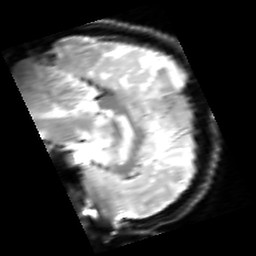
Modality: inplaneT2
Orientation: sagittal
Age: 30
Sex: male
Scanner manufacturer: siemens
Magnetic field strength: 2.894 T
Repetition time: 5 s
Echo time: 0.033 s